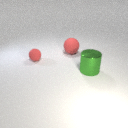
small red rubber sphere behind large green metal cylinder